Field crop: maize
Growth stage: 2
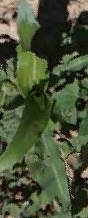
Species: maize